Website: crate-barrel
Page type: delivery-shipping
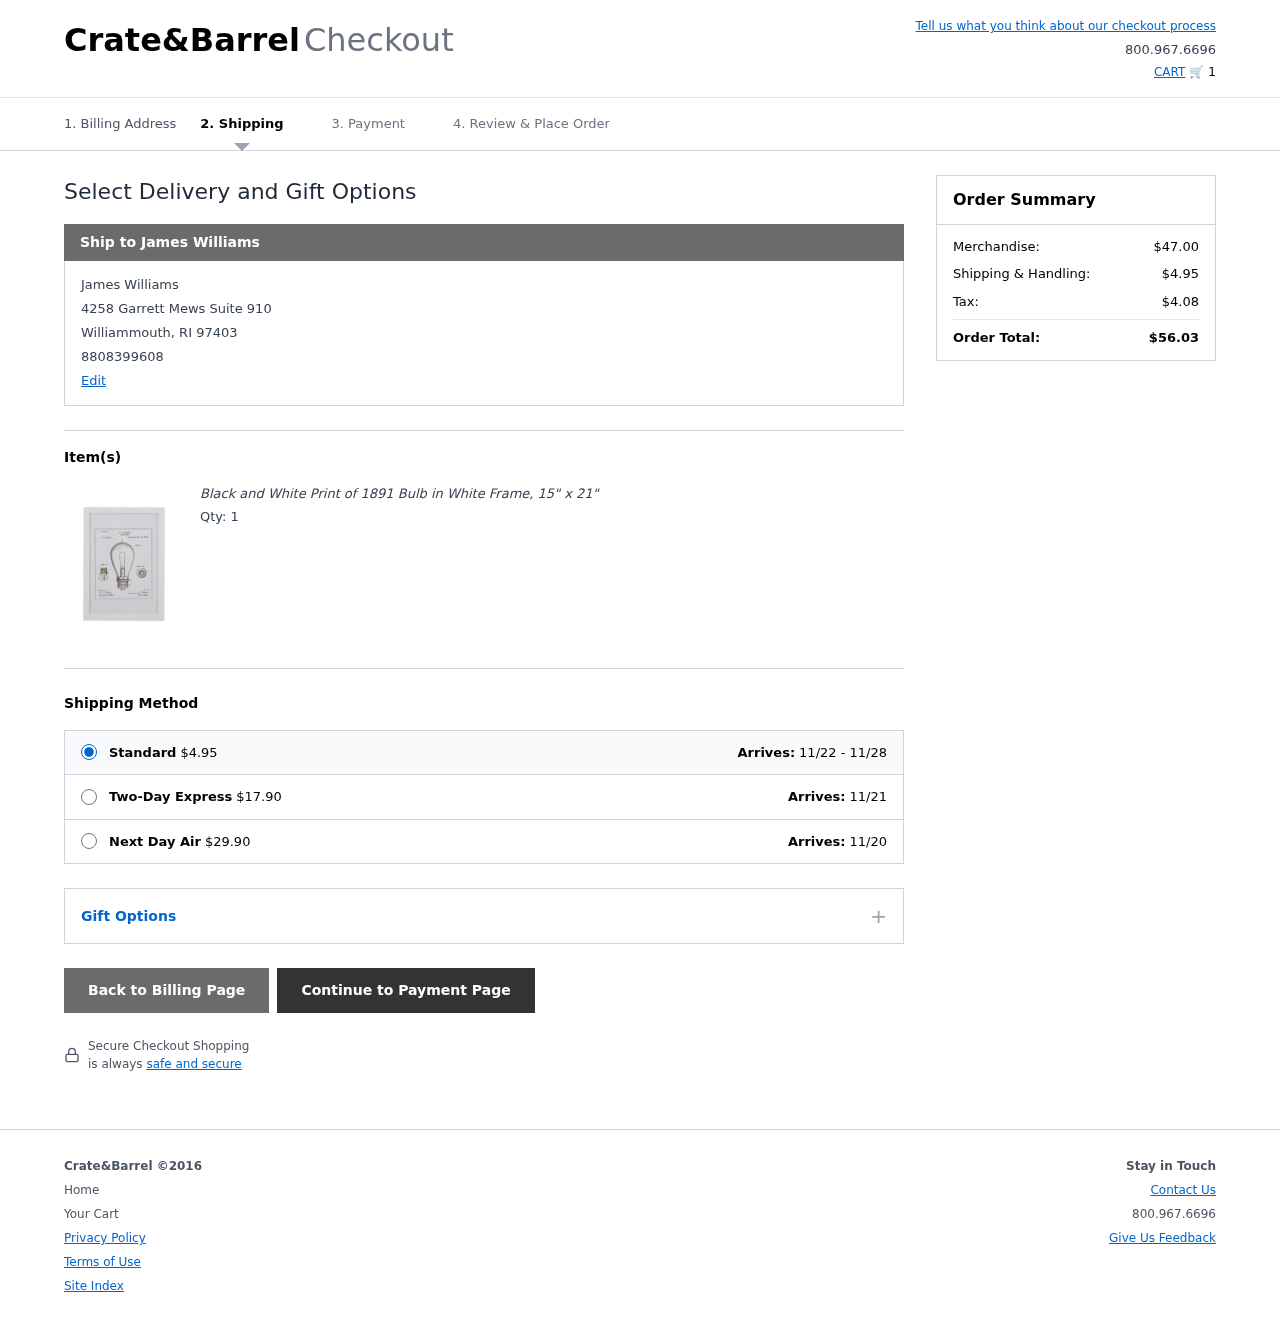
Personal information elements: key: PII_CITY
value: Williammouth
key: PII_FULLNAME
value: James Williams
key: PII_PHONE
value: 8808399608
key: PII_POSTCODE
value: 97403
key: PII_STATE_ABBR
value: RI
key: PII_STREET
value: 4258 Garrett Mews Suite 910
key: PII_FULLNAME2
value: James Williams
Product elements: key: PRODUCT1_NAME
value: Black and White Print of 1891 Bulb in White Frame, 15" x 21"
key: PRODUCT1_QUANTITY
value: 1
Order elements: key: ORDER_NUM_ITEMS
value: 1
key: ORDER_SHIPPING_COST
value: $4.95
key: ORDER_DELIVERY_DATE_RANGE
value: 11/22 - 11/28
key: ORDER_SHIPPING_COST_EXPRESS
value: $17.90
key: ORDER_SHIPPING_DATE_EXPRESS
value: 11/21
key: ORDER_SHIPPING_COST_NEXT_DAY
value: $29.90
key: ORDER_SHIPPING_DATE_NEXT_DAY
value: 11/20
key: ORDER_SUBTOTAL
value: $47.00
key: ORDER_SHIPPING_COST2
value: $4.95
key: ORDER_TAX
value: $4.08
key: ORDER_TOTAL
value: $56.03